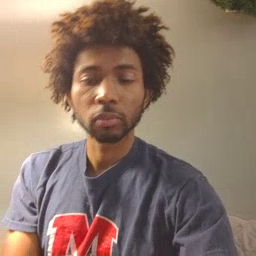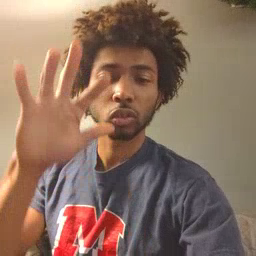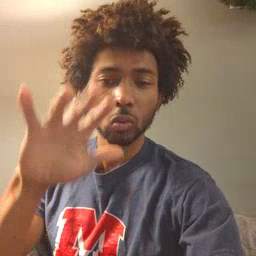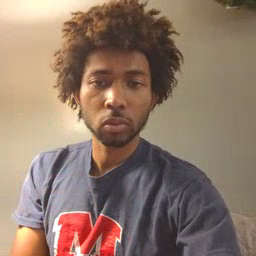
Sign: snow